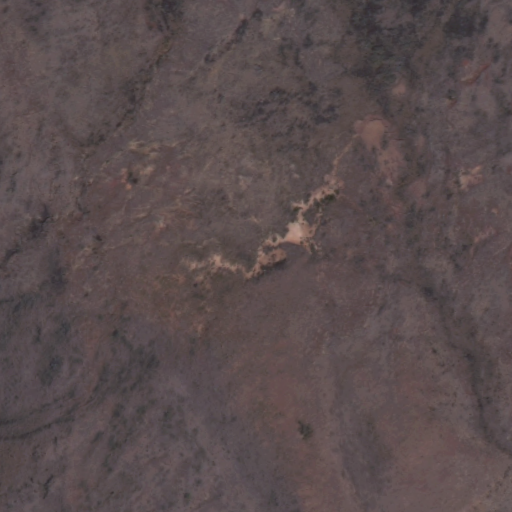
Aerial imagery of mountain in Hawaii named Pōhakuloa containing only unknown